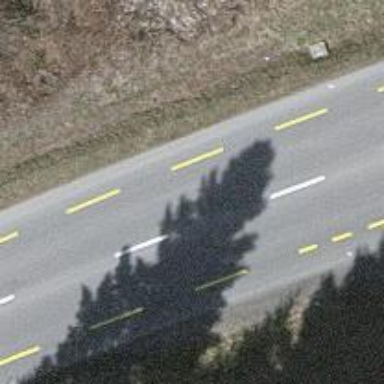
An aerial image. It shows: Tertiary road with lane designated for cyclists on both sides.